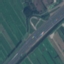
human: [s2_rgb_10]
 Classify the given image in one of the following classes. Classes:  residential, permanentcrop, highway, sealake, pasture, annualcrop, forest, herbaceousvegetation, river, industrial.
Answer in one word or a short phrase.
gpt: Highway